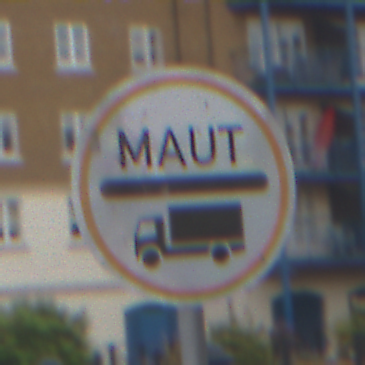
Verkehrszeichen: Mautpflicht
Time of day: MorningAfternoon
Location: Outdoor (Urban)
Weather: Overcast
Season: NotSpecified
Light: Natural